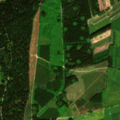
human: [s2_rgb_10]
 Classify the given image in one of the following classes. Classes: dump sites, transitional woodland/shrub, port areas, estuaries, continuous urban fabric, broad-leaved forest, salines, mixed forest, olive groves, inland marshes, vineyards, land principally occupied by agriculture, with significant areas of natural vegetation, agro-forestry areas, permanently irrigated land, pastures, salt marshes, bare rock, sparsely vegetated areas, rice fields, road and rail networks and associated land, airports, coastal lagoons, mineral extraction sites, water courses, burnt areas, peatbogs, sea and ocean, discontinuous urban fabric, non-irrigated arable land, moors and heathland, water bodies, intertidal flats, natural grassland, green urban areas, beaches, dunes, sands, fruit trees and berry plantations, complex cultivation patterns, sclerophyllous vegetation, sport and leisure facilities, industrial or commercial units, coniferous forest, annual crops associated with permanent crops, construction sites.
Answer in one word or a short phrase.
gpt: pastures, complex cultivation patterns, coniferous forest, mixed forest